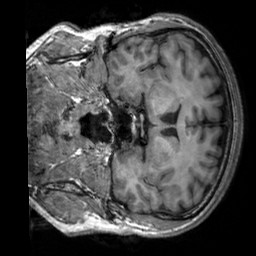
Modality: T1w
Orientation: coronal
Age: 38
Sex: male
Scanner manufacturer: siemens
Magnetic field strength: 3 T
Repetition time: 2.3 s
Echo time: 0.00303 s